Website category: jobs
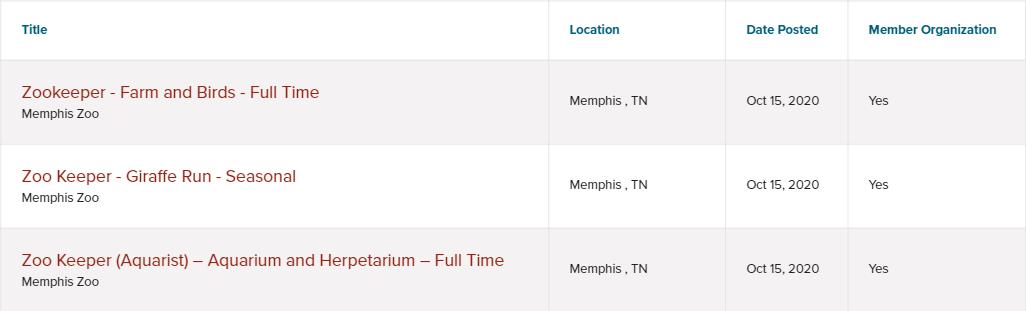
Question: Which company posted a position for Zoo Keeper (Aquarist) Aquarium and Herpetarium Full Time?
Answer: Memphis Zoo

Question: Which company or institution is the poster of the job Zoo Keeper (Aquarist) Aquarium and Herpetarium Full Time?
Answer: Memphis Zoo

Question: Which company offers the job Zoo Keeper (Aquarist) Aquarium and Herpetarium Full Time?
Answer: Memphis Zoo

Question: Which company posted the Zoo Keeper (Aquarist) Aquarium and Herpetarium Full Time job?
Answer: Memphis Zoo

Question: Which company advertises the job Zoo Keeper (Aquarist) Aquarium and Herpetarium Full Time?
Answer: Memphis Zoo

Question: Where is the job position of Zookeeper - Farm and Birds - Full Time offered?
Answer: Memphis , TN

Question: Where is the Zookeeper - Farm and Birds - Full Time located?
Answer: Memphis , TN

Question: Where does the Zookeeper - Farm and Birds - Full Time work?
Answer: Memphis , TN

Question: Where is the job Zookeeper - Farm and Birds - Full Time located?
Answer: Memphis , TN

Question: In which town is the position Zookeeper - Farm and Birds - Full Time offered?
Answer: Memphis , TN

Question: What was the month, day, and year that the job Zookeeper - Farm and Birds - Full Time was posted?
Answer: Oct 15, 2020

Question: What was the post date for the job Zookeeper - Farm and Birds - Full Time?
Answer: Oct 15, 2020

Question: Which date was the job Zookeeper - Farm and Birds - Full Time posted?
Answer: Oct 15, 2020

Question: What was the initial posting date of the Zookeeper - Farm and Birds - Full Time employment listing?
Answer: Oct 15, 2020

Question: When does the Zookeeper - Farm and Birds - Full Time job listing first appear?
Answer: Oct 15, 2020

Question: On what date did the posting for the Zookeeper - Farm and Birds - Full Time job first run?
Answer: Oct 15, 2020